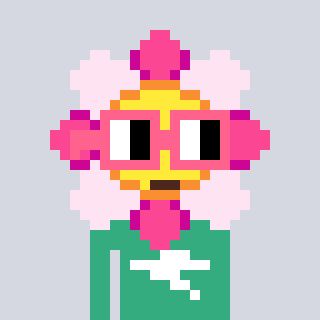
a pixel art character with square pink glasses, a flower-shaped head and a teal-colored body on a cool background